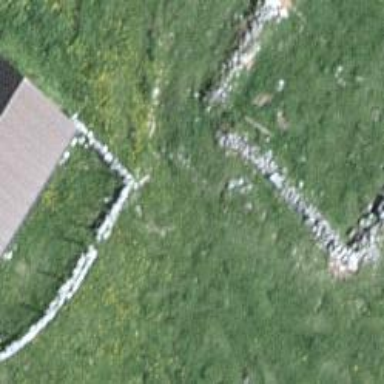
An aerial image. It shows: Wall made of dry stone.